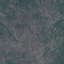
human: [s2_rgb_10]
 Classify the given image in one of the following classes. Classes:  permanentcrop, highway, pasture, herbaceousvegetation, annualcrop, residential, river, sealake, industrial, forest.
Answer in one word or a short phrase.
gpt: HerbaceousVegetation